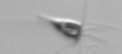
Label: Calciopappus